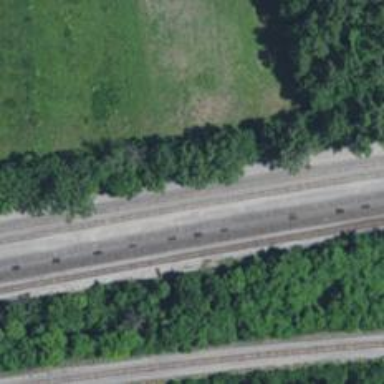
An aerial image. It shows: Railway yard.